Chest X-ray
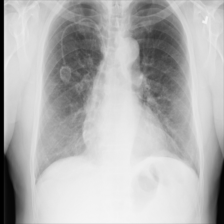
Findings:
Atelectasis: negative
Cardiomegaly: negative
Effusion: negative
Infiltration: negative
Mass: negative
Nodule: negative
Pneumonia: negative
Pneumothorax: negative
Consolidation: negative
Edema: negative
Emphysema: negative
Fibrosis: negative
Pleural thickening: negative
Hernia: negative